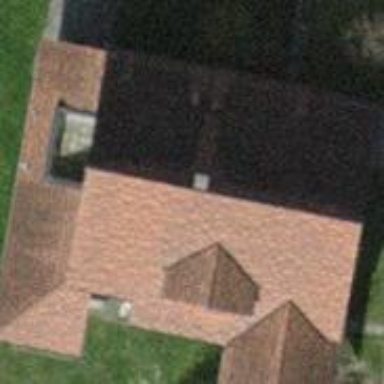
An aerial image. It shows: Detached building with gabled roof.